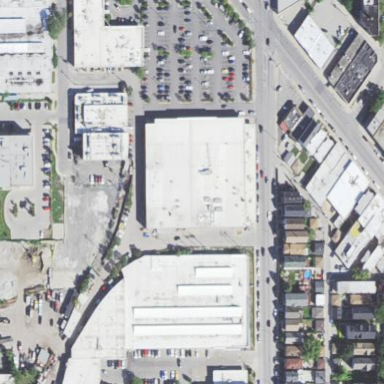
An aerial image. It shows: Retail building housing supermarket.